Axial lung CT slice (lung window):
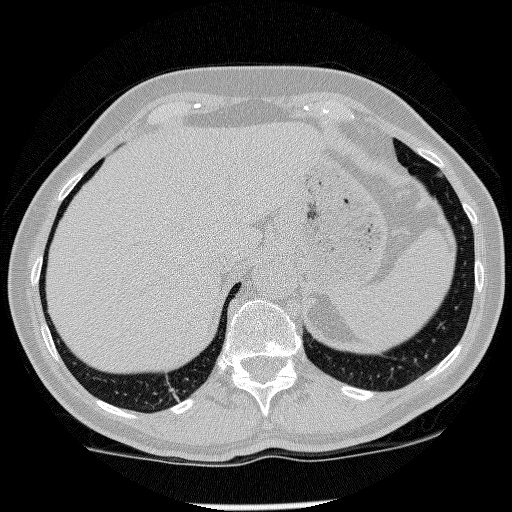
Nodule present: no